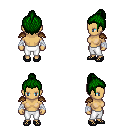
a pixel art fantasy rpg character, female body template, human, tanned skin, leather shoulder armor, white pants, green short topknot hairstyle, white cloth bandages, ghillies, four views (front, back, left, right), 2x2 character sprite sheet, small pixel art, hard edges, no anti-aliasing